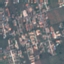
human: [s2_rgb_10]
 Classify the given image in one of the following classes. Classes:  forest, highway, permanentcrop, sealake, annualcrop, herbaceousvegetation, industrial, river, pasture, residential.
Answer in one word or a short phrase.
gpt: Residential